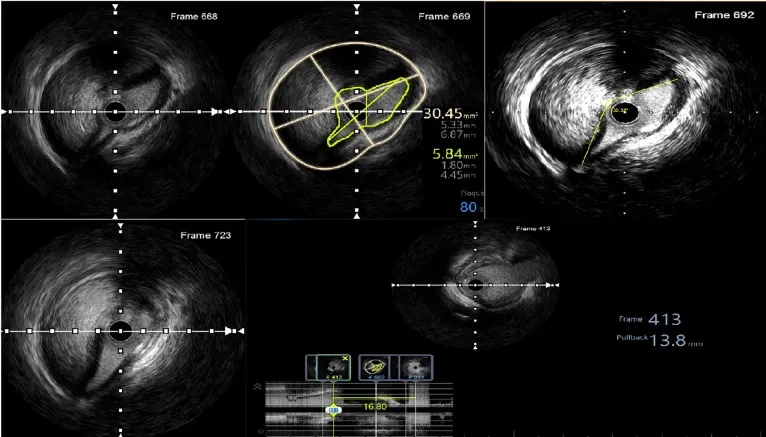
IVUS images of the LMCA dissection.
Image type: radiology (ultrasound)